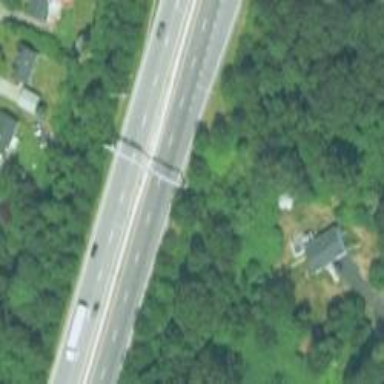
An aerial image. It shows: Expressway with asphalt surface classified as trunk highway.